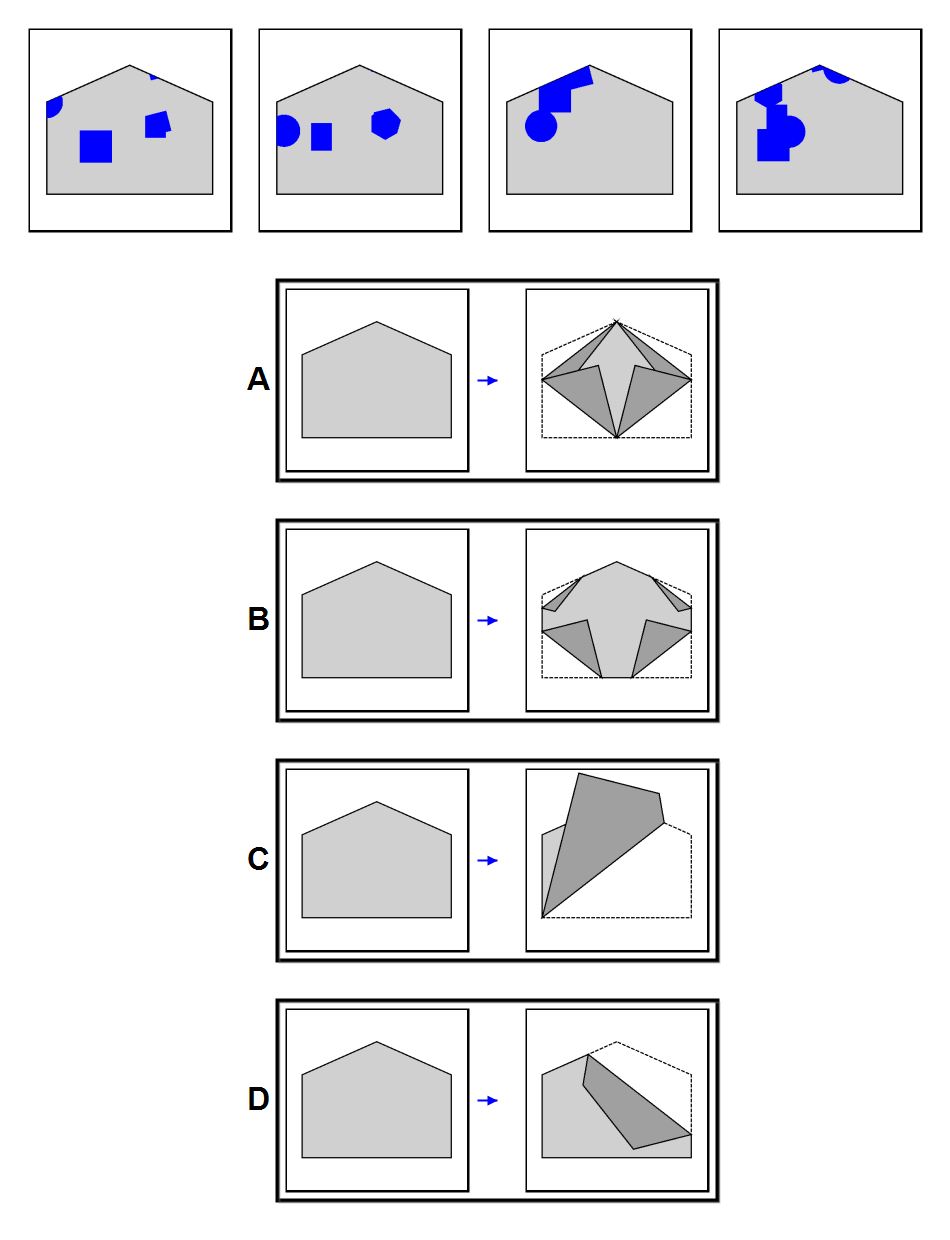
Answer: D